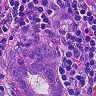
Metastatic tissue present: yes